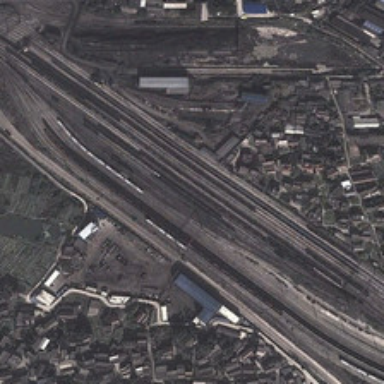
Many buildings and green trees are in two sides of a railway station .